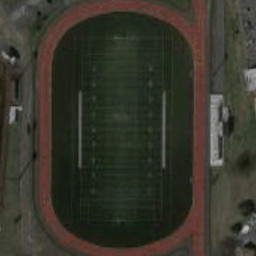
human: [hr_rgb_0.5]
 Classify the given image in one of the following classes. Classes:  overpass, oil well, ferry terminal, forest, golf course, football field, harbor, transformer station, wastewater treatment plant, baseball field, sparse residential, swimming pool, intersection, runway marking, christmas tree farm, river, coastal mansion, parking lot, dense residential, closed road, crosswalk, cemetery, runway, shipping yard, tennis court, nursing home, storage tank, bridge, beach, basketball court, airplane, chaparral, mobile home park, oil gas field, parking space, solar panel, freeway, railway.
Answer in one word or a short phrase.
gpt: football field